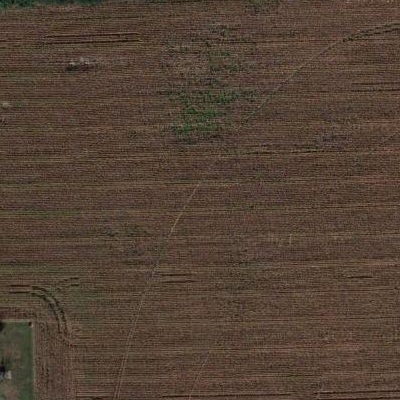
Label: Field